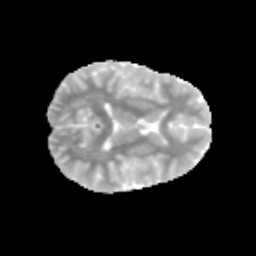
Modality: MD
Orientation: axial
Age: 10
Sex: female
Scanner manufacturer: siemens
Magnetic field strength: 3 T
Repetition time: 3.8 s
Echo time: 0.07 s